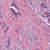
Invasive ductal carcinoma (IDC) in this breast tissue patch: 1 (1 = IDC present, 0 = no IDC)